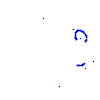
Particle: pion